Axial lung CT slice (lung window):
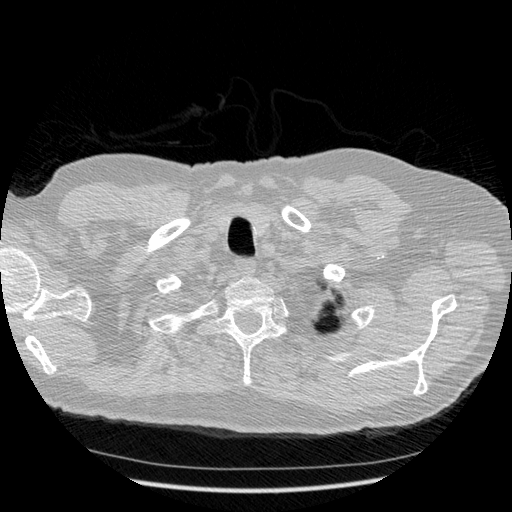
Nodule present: no